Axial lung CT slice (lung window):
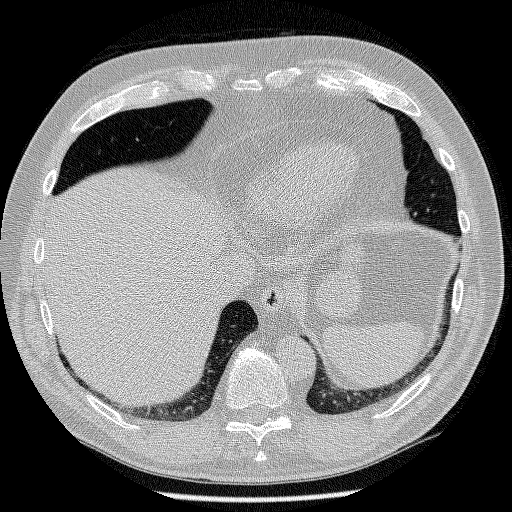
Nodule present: no